Question: I am using Spring Layout to design a gui for an application I am building. I am having an issue with spring layout; the components do not have correct spacing between then, specifically the message box and the send button as seen in the picture:

Here is the code for the application:
'''
package com.cliff777.chat;
import java.awt.Container;
import java.awt.Dimension;
import javax.swing.JButton;
import javax.swing.JFrame;
import javax.swing.JTextArea;
import javax.swing.JTextField;
import javax.swing.SpringLayout;
public class ChatMain
{
final int WIDTH = 800;
final int HEIGHT = 600;
JTextField messageBox = new JTextField(); //write a message in
JTextArea chatBox = new JTextArea(); //displays the messages
JButton sendButton = new JButton("Send");
void setupGui(Container container)
{
container.setPreferredSize(new Dimension(WIDTH, HEIGHT));
SpringLayout layout = new SpringLayout();
container.setLayout(layout);
container.add(messageBox);
container.add(chatBox);
container.add(sendButton);
layout.putConstraint(SpringLayout.NORTH, chatBox, 5, SpringLayout.NORTH, container);
layout.putConstraint(SpringLayout.WEST, chatBox, 5, SpringLayout.WEST, container);
layout.putConstraint(SpringLayout.EAST, chatBox, 5, SpringLayout.EAST, container);
layout.putConstraint(SpringLayout.SOUTH, chatBox, 5, SpringLayout.NORTH, messageBox);
layout.putConstraint(SpringLayout.SOUTH, chatBox, 5, SpringLayout.NORTH, sendButton);
layout.putConstraint(SpringLayout.WEST, messageBox, 5, SpringLayout.WEST, container);
layout.putConstraint(SpringLayout.SOUTH, messageBox, 5, SpringLayout.SOUTH, container);
layout.putConstraint(SpringLayout.EAST, messageBox, 5, SpringLayout.WEST, sendButton);
layout.putConstraint(SpringLayout.EAST, sendButton, 5, SpringLayout.EAST, container);
layout.putConstraint(SpringLayout.SOUTH, sendButton, 5, SpringLayout.SOUTH, container);
//container.add(messageBox);
//container.add(chatBox);
//container.add(sendButton);
}
public ChatMain()
{
JFrame frame = new JFrame("Chat");
setupGui(frame.getContentPane());
frame.setDefaultCloseOperation(JFrame.EXIT_ON_CLOSE);
frame.pack();
frame.setVisible(true);
chatBox.setEditable(false);
while(true)
{
chatBox.setText(chatBox.getText() + messageBox.getText());
messageBox.setText("");
try
{
Thread.sleep(5000);
}
catch (Exception e)
{
}
}
}
public static void main(String[] args)
{
new ChatMain();
}
}
'''
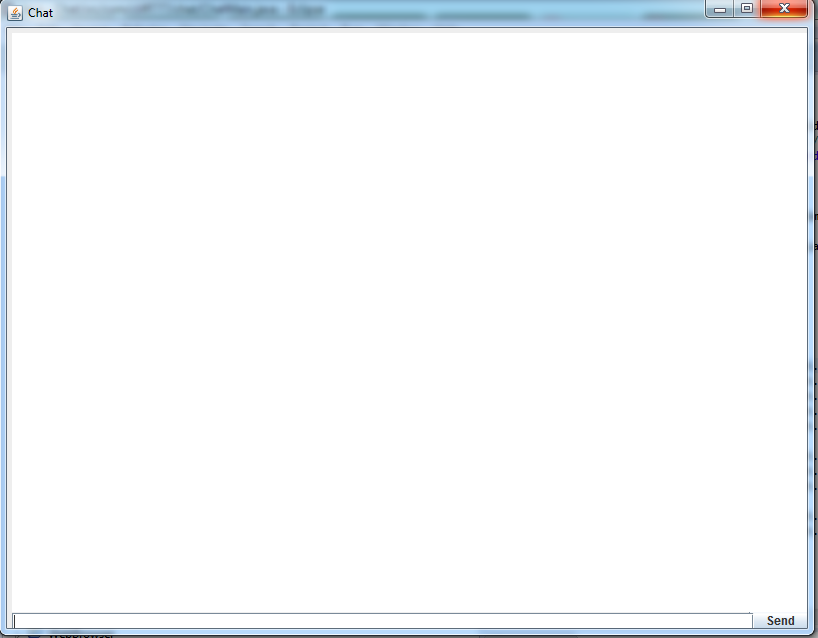
Answer: Declaring preferred size 'container.setPreferredSize(new Dimension(WIDTH, HEIGHT));' does not automatically means that layout knows the width and height of the container. Actually the layout knows them (width and height) but it also want to know how to behave on window resizing. SpringLayout likes to ignore sizes and do it every time it can.
The following constraints may be the ones you need:
'''
// set the borders of chatBox
layout.putConstraint(SpringLayout.NORTH, chatBox, 5, SpringLayout.NORTH, container);
layout.putConstraint(SpringLayout.WEST, chatBox, 5, SpringLayout.WEST, container);
layout.putConstraint(SpringLayout.EAST, chatBox, 5, SpringLayout.EAST, container);
// set the borders of messageBox
layout.putConstraint(SpringLayout.NORTH, messageBox, 5, SpringLayout.SOUTH, chatBox);
layout.putConstraint(SpringLayout.WEST, messageBox, 5, SpringLayout.WEST, container);
// set the borders of sendButton
layout.putConstraint(SpringLayout.NORTH, sendButton, 5, SpringLayout.SOUTH, chatBox);
layout.putConstraint(SpringLayout.WEST, sendButton, 5, SpringLayout.EAST, messageBox);
// the most importent part set the borders of container (you need only bottom-right)
layout.putConstraint(SpringLayout.EAST, container, 5, SpringLayout.EAST, sendButton);
layout.putConstraint(SpringLayout.SOUTH, container, 5, SpringLayout.SOUTH, sendButton);
'''
The main problem in your program was not clear borders for container and as a result strange overlapping.
For more complicated tasks you may look in the direction of <URL>.